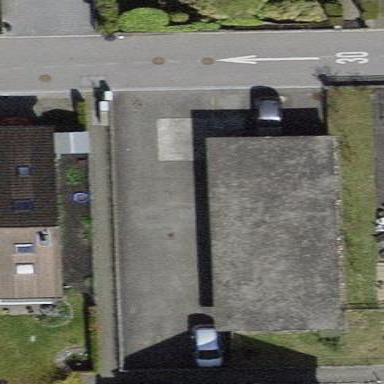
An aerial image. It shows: Garage.